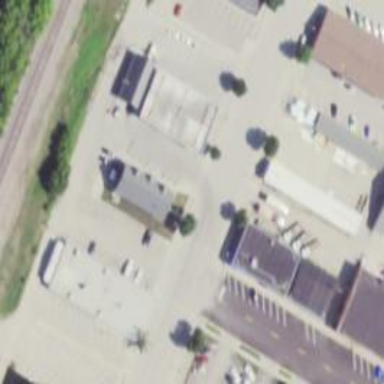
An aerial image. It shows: Convenience shop.